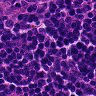
Metastatic tissue present: no